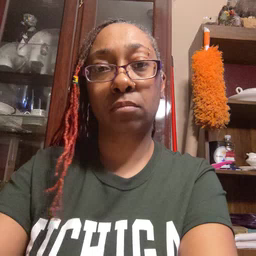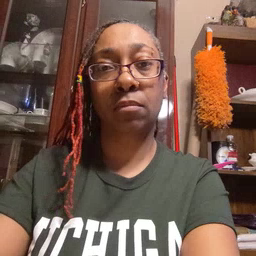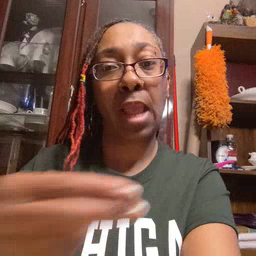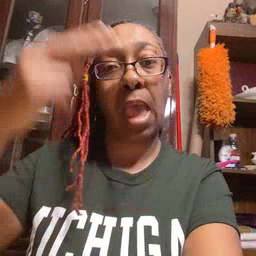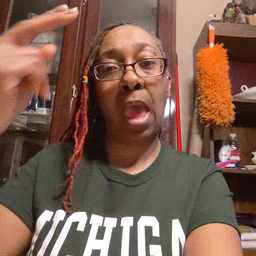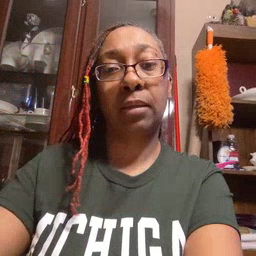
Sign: high